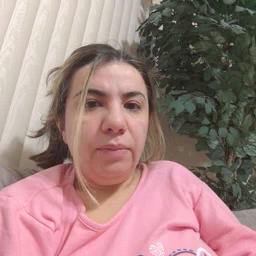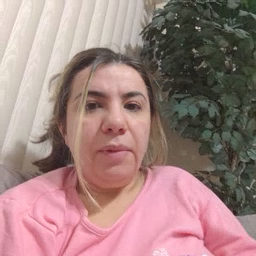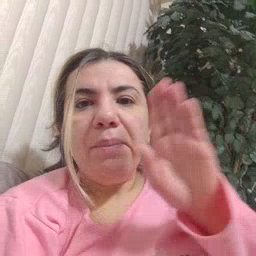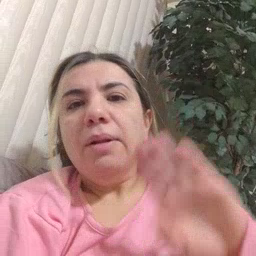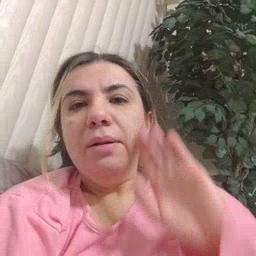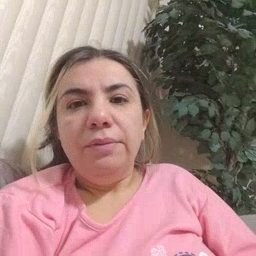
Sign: brown